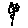
Label: flower